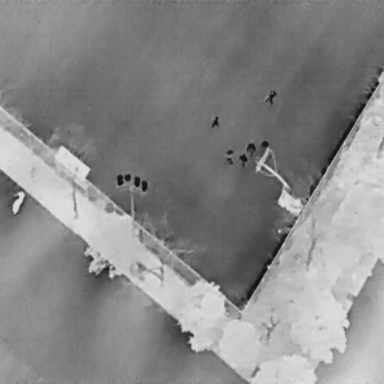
There are six People in the infrared image.